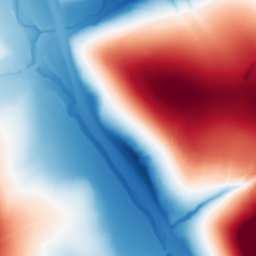
Category: classical
Decomposition family: gaussian
Decomposition parameters: sigma: 100
Upsampling method: quartic
Upsampling parameters: scale: 4
Upsampling scale: 4